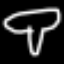
Label: mushroom